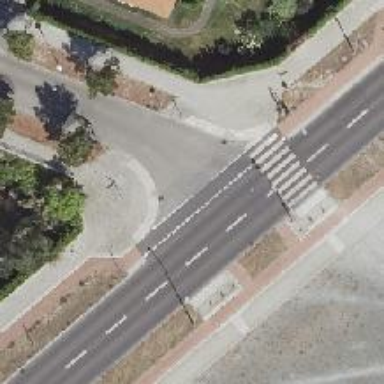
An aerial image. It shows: Road with "give way" sign.